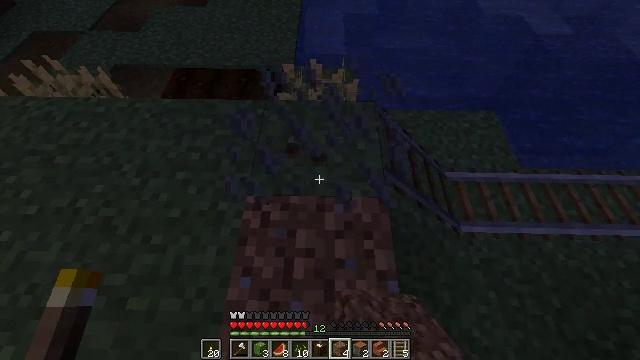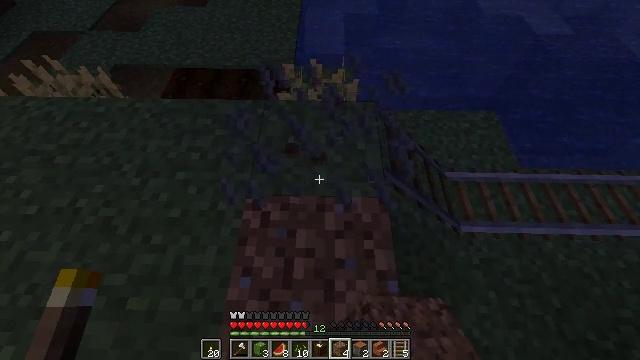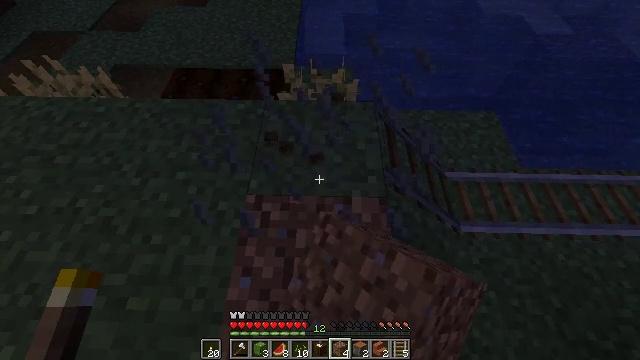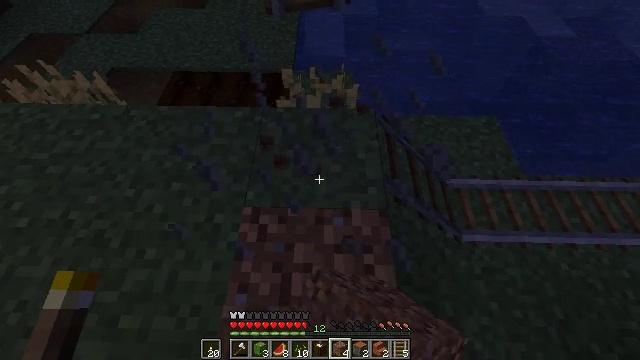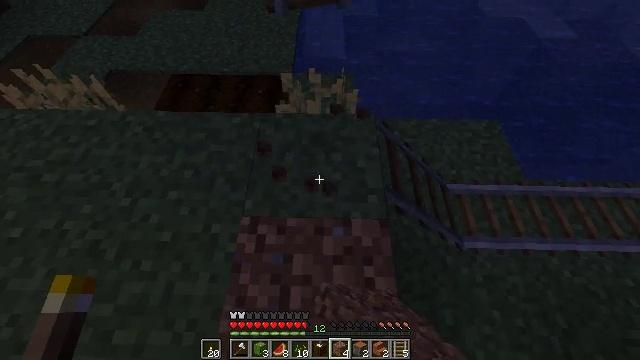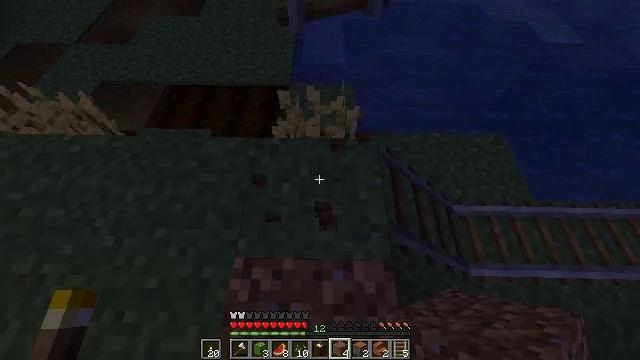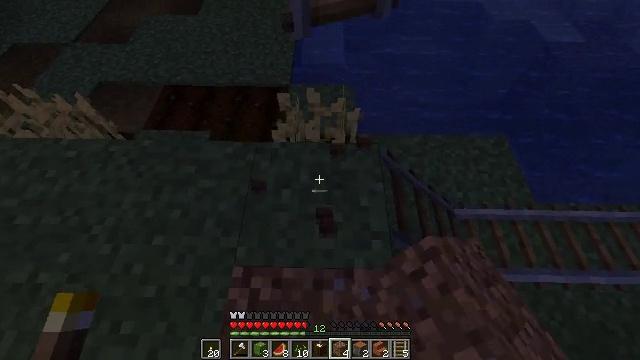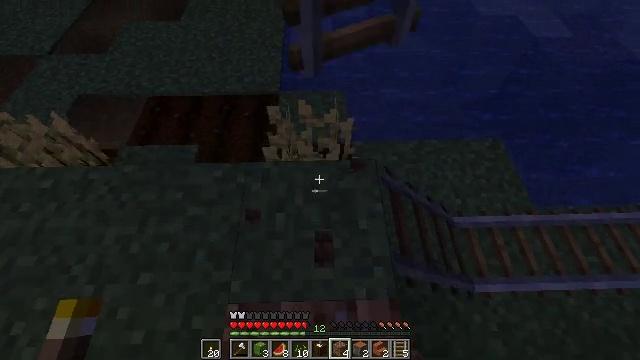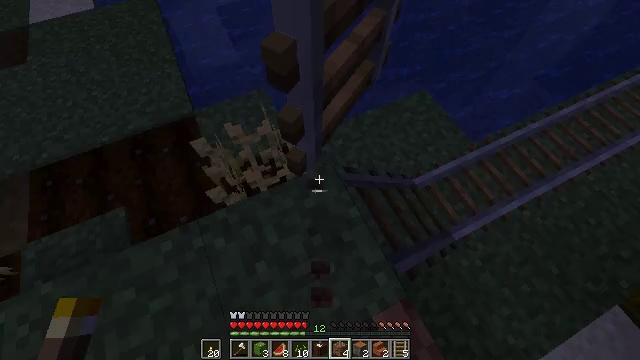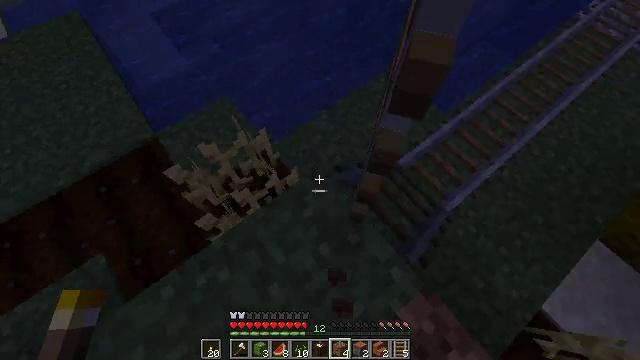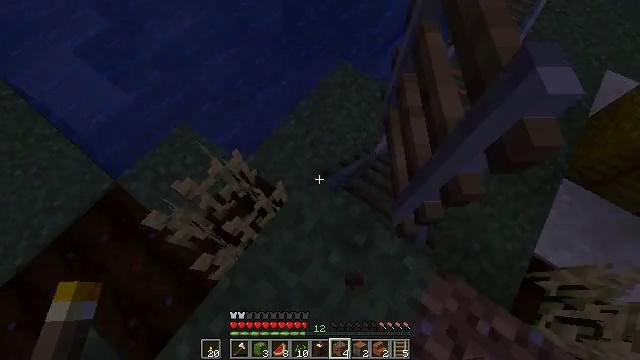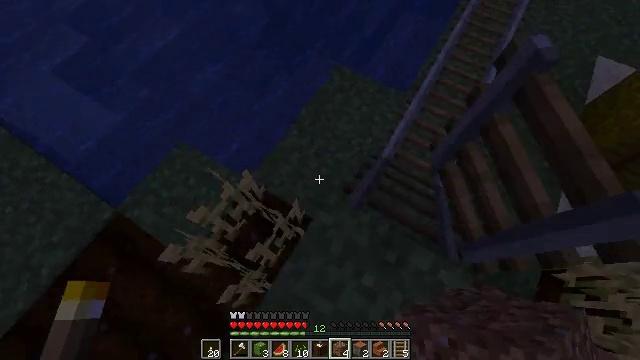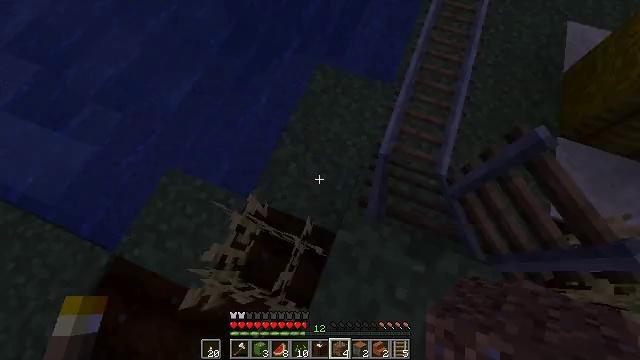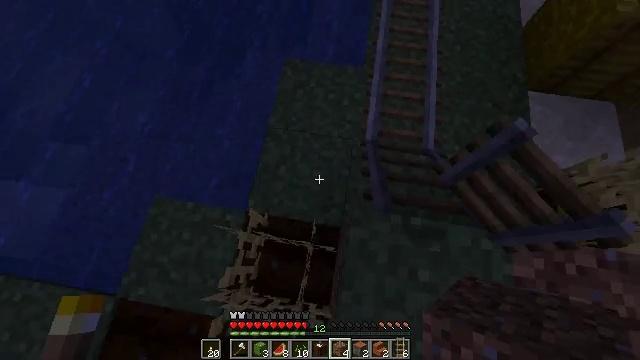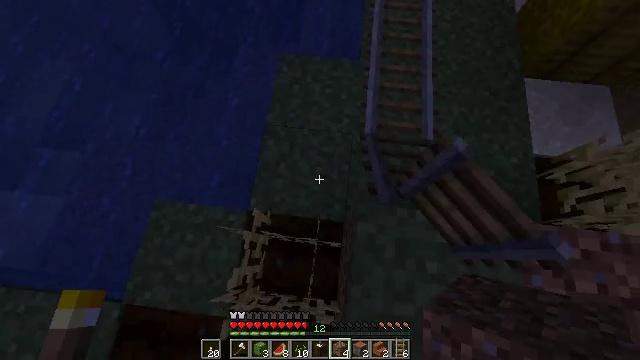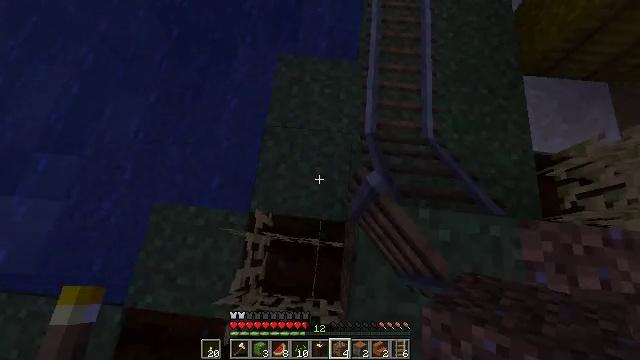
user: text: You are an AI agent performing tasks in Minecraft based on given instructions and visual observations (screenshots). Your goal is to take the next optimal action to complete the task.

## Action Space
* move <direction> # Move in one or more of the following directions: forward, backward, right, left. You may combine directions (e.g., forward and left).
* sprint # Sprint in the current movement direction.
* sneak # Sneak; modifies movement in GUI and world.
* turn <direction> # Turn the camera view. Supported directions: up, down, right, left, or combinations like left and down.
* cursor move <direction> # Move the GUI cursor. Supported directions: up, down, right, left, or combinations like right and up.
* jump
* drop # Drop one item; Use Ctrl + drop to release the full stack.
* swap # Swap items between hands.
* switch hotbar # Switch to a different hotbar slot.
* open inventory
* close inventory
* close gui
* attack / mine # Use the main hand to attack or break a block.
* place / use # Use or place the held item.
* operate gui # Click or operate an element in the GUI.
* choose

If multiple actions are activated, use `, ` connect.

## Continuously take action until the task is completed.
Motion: motion action
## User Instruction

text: Recycle the rail from an abandoned track.
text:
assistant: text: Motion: attack / mine
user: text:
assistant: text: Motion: attack / mine
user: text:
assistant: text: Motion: move forward, attack / mine
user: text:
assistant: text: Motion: move forward, attack / mine
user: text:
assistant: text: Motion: move forward, attack / mine
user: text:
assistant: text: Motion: move forward
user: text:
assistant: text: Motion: move forward, turn right
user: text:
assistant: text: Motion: move forward and move left, turn right and down
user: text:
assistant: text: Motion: move forward and move left, turn right and down
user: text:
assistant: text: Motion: move forward and move left, turn right
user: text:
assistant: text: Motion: move forward and move left, turn right
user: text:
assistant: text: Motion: move forward and move left, turn right and down
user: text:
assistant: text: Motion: turn right and down
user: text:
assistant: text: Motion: turn right and down
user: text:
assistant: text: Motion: no_op
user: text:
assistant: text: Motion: no_op
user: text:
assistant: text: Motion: turn right and up
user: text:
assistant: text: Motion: turn right
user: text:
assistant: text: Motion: turn right
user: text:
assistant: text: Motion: turn right and up
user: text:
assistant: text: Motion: move right, attack / mine
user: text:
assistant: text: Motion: move right, attack / mine
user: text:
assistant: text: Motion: move right, attack / mine
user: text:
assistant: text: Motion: attack / mine
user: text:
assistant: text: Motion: attack / mine
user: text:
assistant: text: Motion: turn left, attack / mine
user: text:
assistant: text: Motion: turn left, attack / mine
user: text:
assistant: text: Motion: turn left, attack / mine
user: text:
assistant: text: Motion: turn left, attack / mine
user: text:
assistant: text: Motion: turn left, attack / mine